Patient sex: F
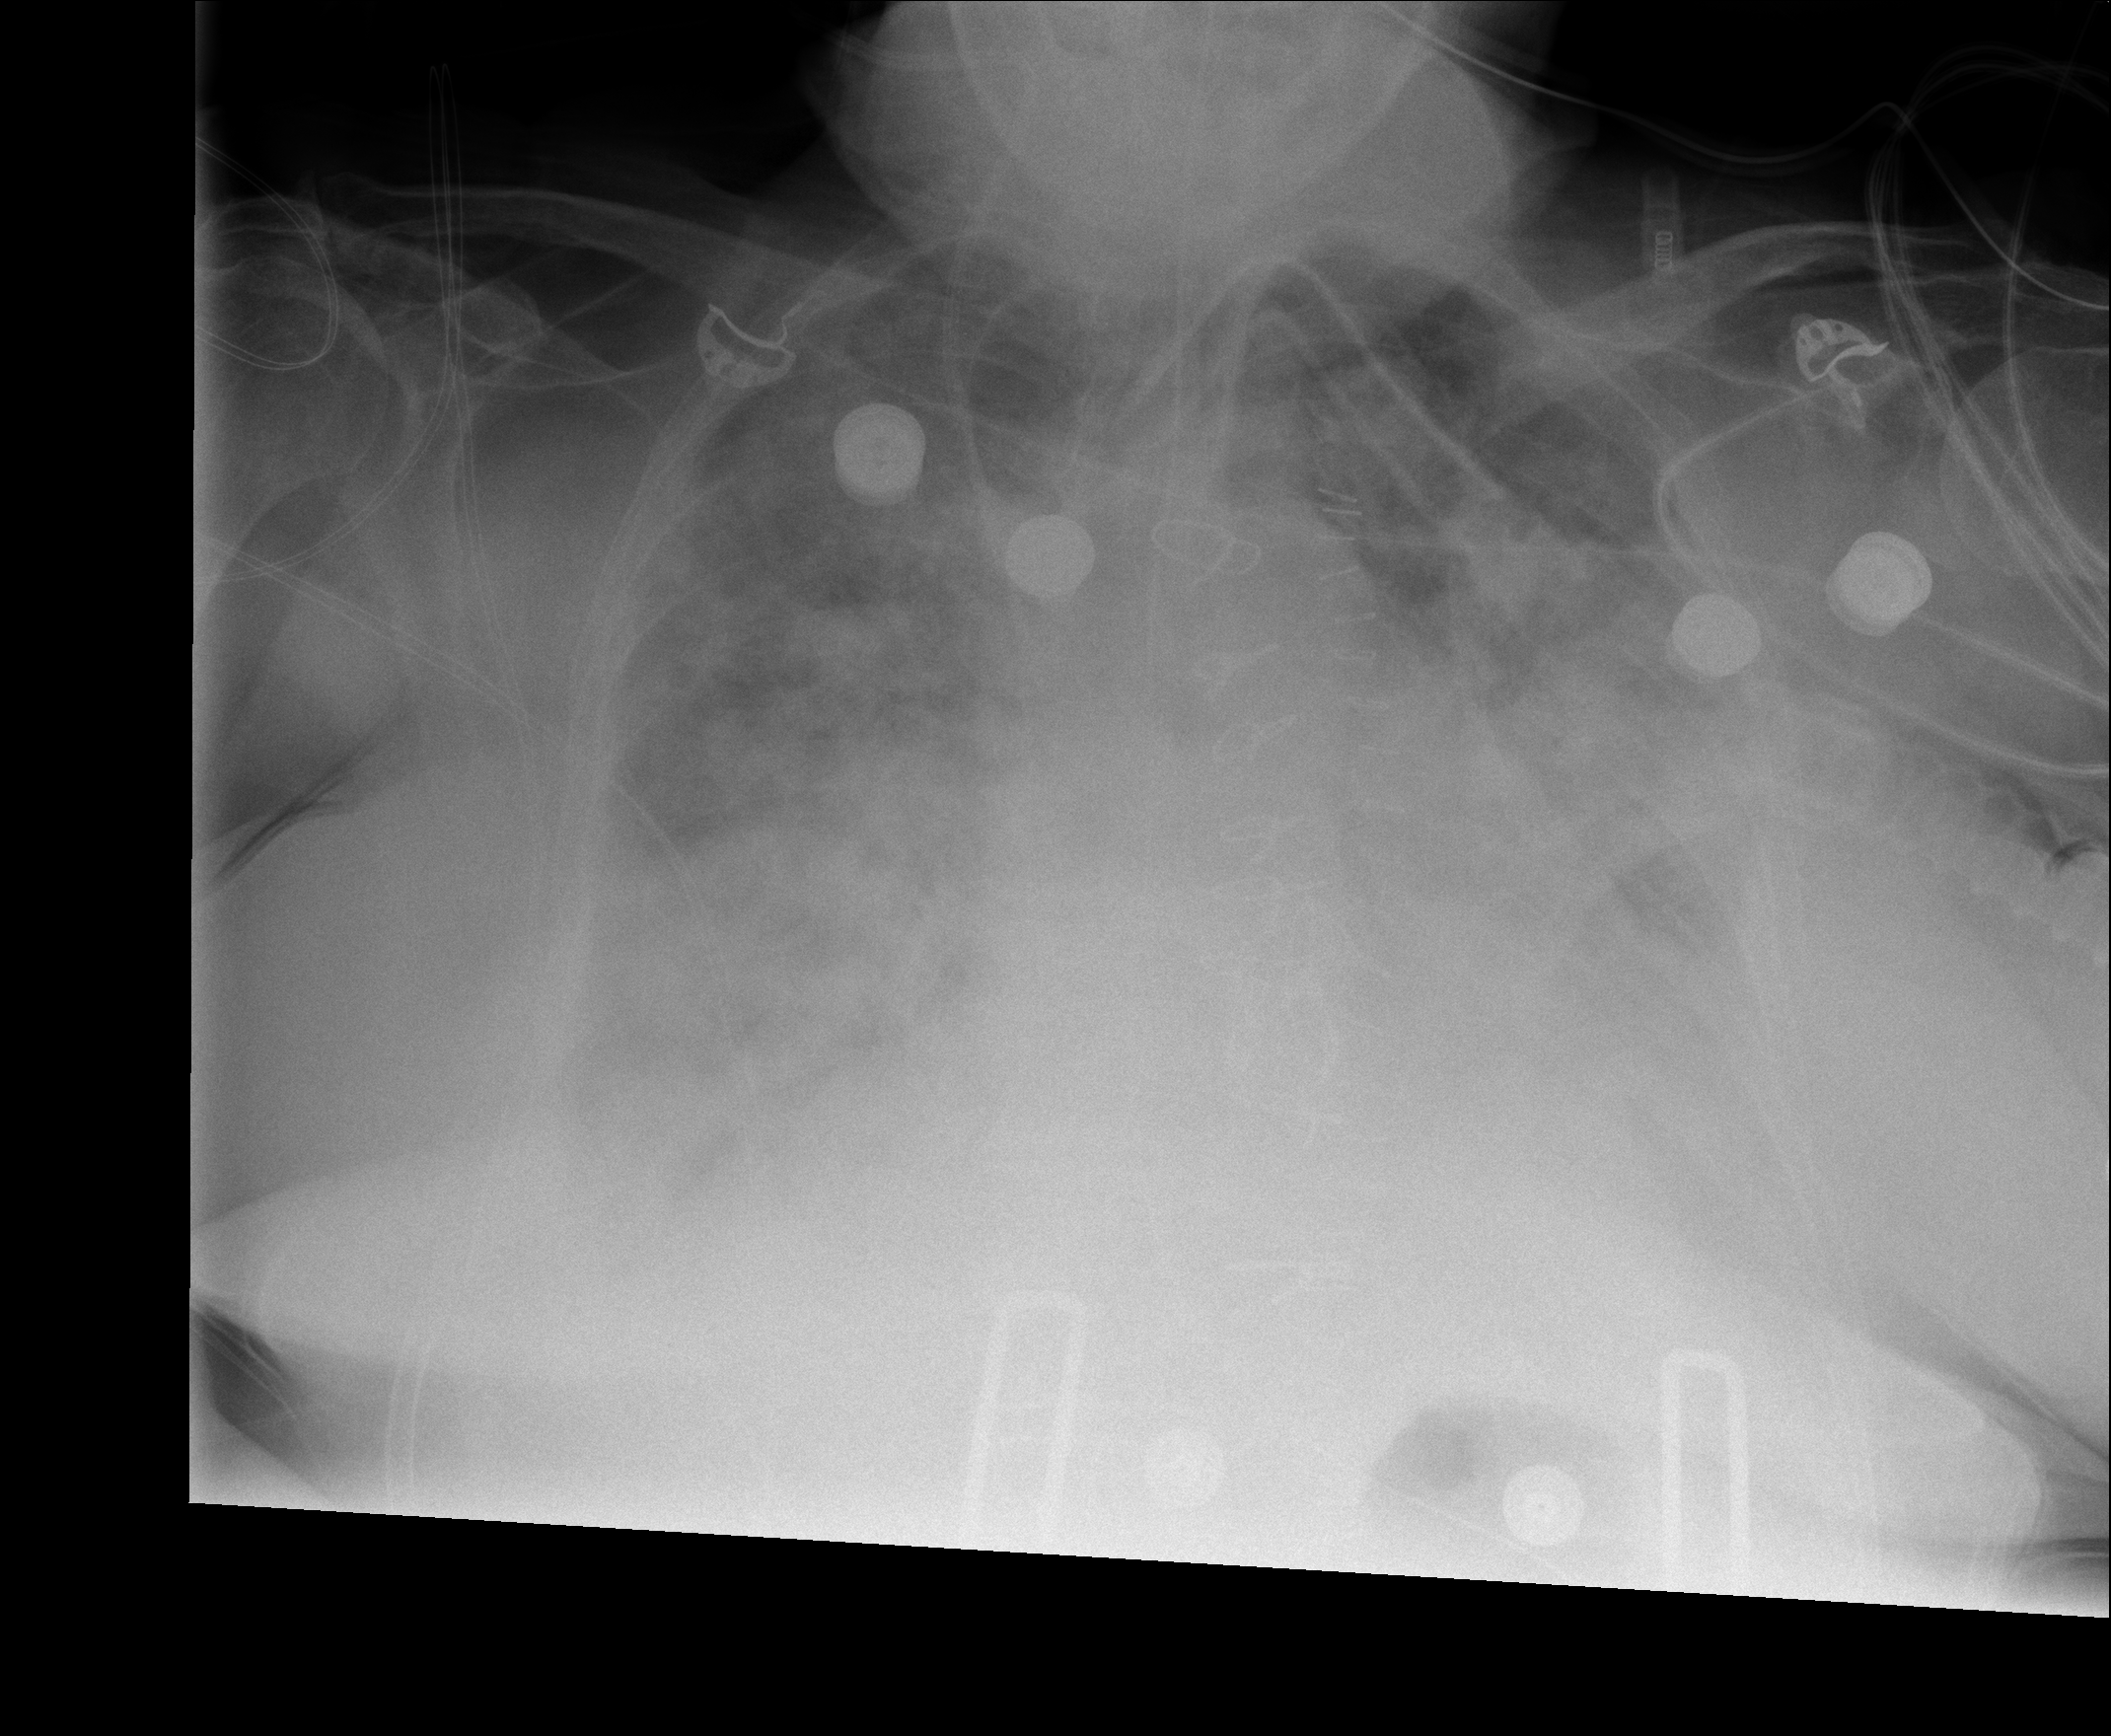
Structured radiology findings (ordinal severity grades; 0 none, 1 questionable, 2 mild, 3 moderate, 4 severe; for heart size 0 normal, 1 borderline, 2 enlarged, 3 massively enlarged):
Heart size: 2
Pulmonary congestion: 2
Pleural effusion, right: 2
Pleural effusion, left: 3
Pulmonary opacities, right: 4
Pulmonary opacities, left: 4
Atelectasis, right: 3
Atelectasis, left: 3